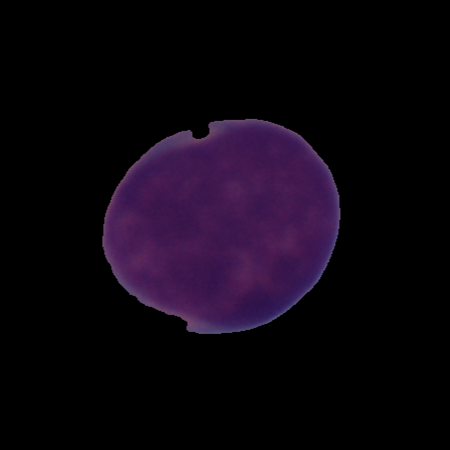
Label: cancer